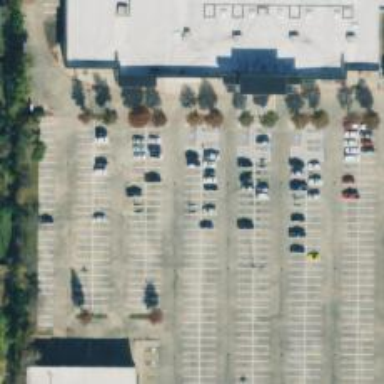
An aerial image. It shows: Parking space.